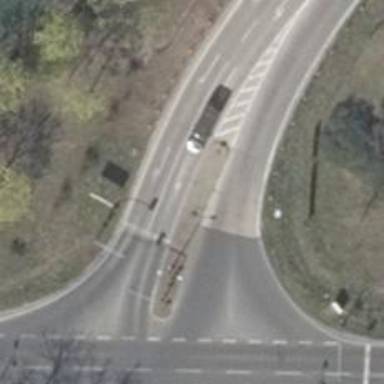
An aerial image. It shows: Road with traffic signals.